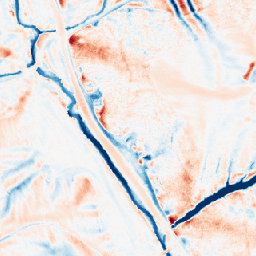
Category: edge_preserving
Decomposition family: median
Decomposition parameters: size: 21
Upsampling method: nearest
Upsampling parameters: scale: 8
Upsampling scale: 8